RGB frame:
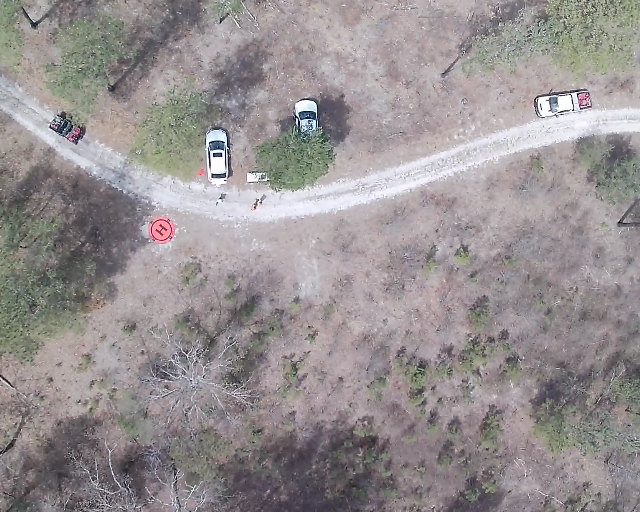
Thermal frame:
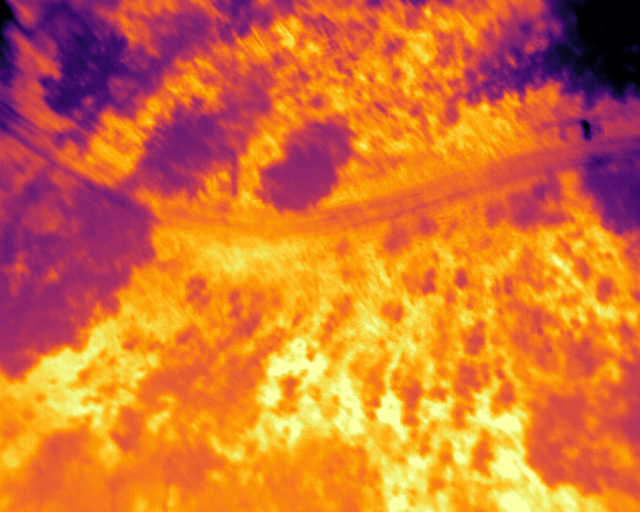
Captured: 2026-02-26 02:27:02
Pixels at or above 80 °C: 0 (fraction of frame: 0)